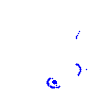
Particle: proton